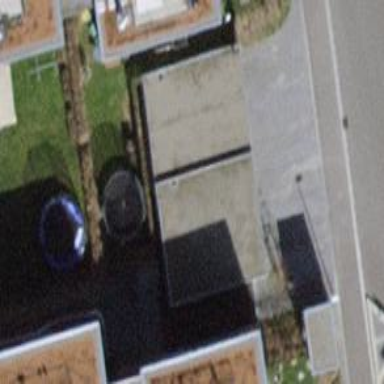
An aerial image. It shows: Carport structure.